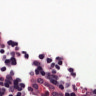
Metastatic tissue present: no